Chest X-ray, PA view. Patient: 68 years old, sex F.
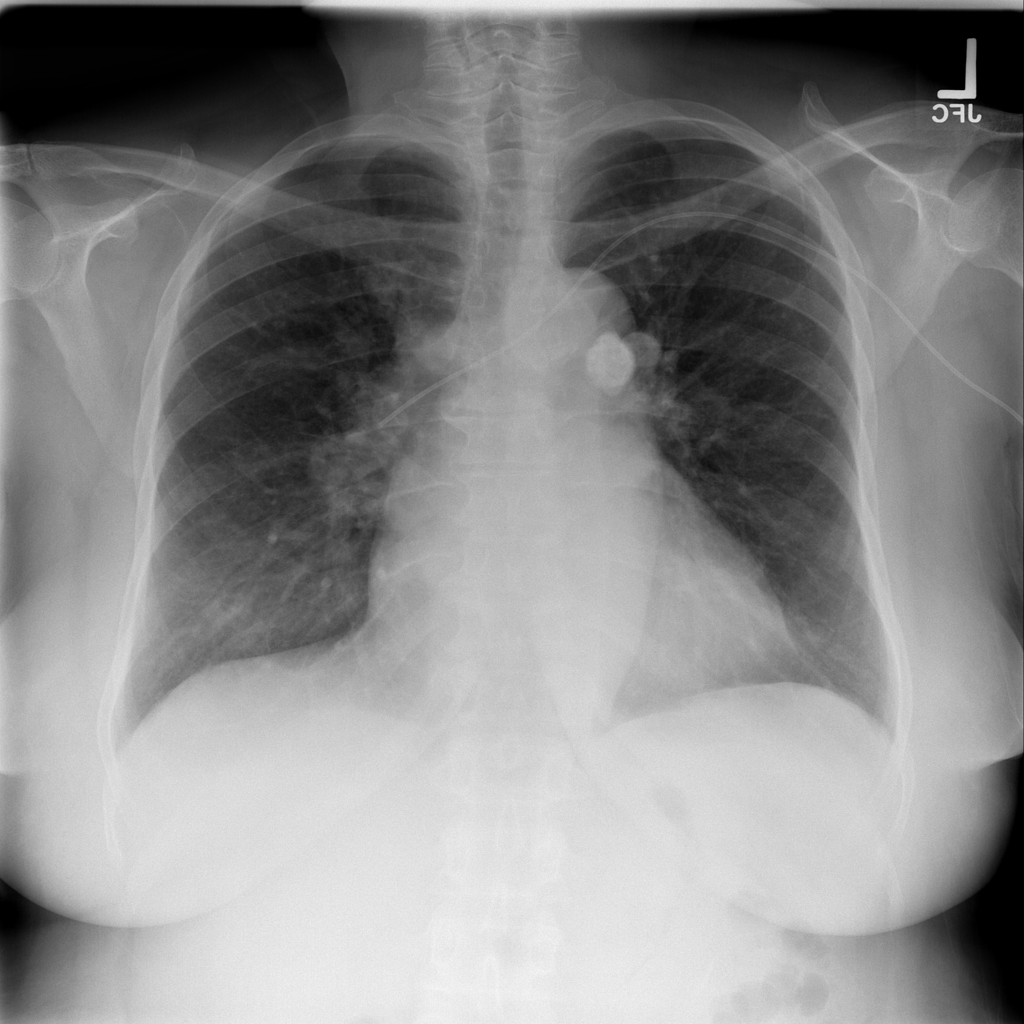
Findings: Cardiomegaly, Infiltration